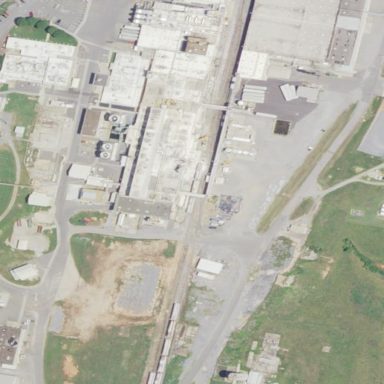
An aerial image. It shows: Industrial area.